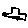
Label: car